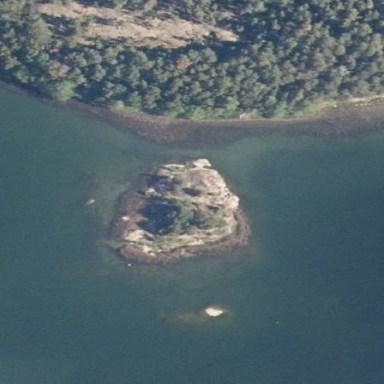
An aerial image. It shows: Islet.